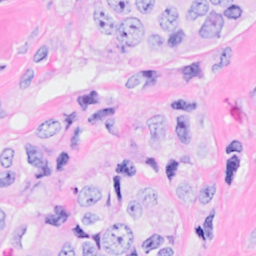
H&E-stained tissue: Breast